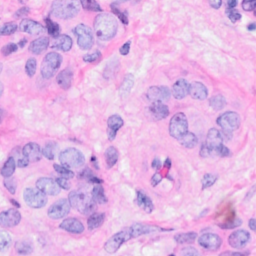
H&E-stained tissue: Breast